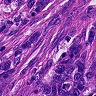
Metastatic tissue present: yes